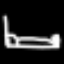
Label: bed